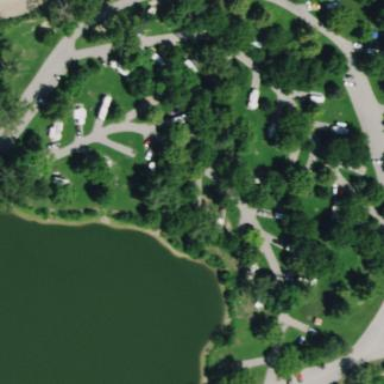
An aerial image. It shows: Campsite for tourism.